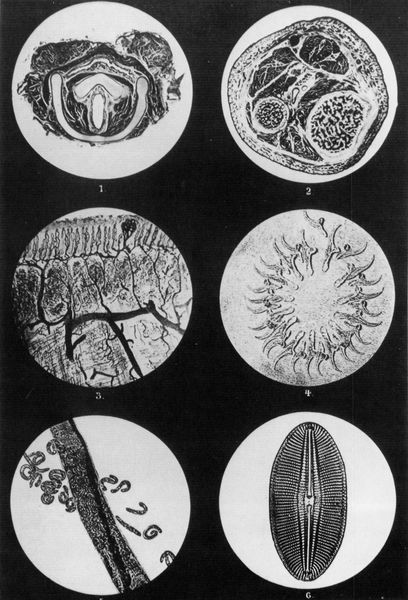
Titel: Mikrophotographie
Künstler: E. Benecke
Standort: Leverkusen
Institution: Agfa-Gevaert Photo-Historama
Schlagwörter: haut, meer, weiß, grau, schwarz, zeichnung, tier, tiere, muster, anatomie, mensch, teller, natur, pflanzen, kreis, rund, runf, schule, studie, formen, klein, weis, tafel, symmetrie, zahlen, knöpfe, foto, fotografie, knochen, blut, algen, wirbelsäule, form, schnitt, illustration, schwarzweiß, kreise, reihe, arzt, medizin, serie, leben, zelle, adern, struktur, lupe, nummerierung, sechs, forschung, fossil, querschnitt, amorph, botanik, installation, eins, anordnung, innereien, gen, reihenfolge, bakterien, wissenschaft, zeichung, teilung, ordnung, schnitte, geordnet, zellen, querschnitte, mark, münzen, biologie, fossilien, lebewesen, aufnahmen, bohne, organe, röntgen, photos, venen, würmer, naturwissenschaft, schautafel, gene, winzig, vergrößerung, amöbe, viren, makro, keim, präparate, photographien, präparat, mikroskop, mikroskopie, bazillus, blutgefäße, dna, dns, einzeller, knochenmark, makroaufnahme, medalions, meiose, mikroben, mrt, objektträger, virus, zellkern, zellteilung, membran, vergrösserungen, zellenaufbau, zellenschnitte, mikroskopisch, mikroskopaufnahme